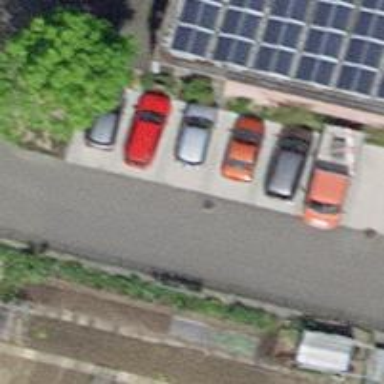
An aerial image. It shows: Car sharing facility.